Field crop: maize
Growth stage: 1
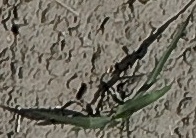
Species: sorghum